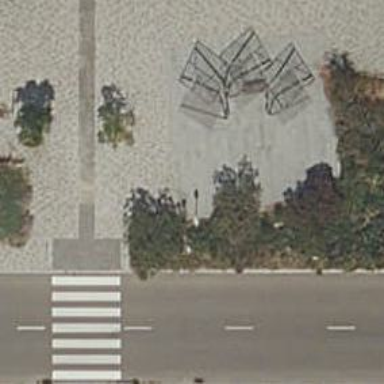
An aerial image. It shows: Fountain.